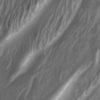
Label: not_dusty